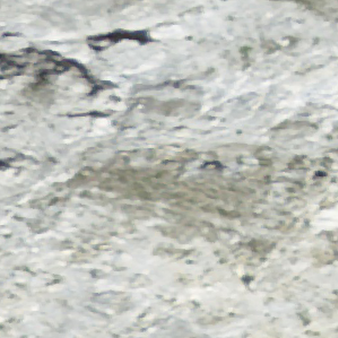
Label: other